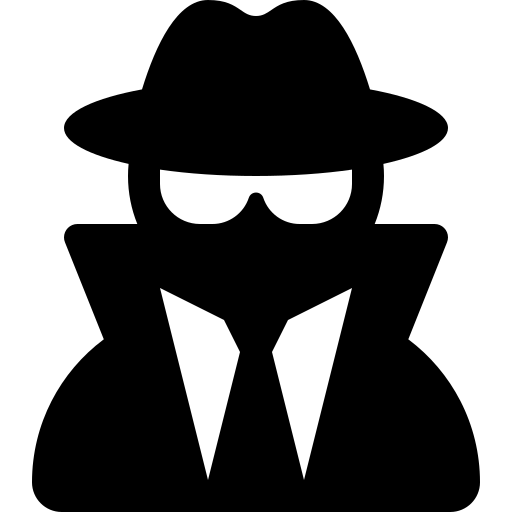
Tags: icon, FontAwesome, fa-icon, solid, user, secret